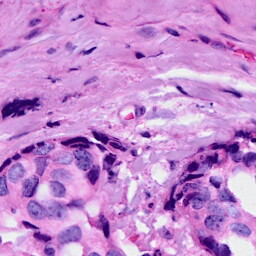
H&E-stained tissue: Breast